Question:
I'm storing users total login hours which I achieve by first storing the login time during the login and then on logout I store the time_out. Then to find total login hours, I use the following code. It all looked fine during the morning hours but now in the afternoon, the total count and time becomes negative.
Here is my 'login.php' code which stores the first login details to hours table:
'''
date_default_timezone_set('America/New_York');
$chk = date("Y-m-d");
$result = mysql_query("SELECT * FROM hours WHERE member_id = '".$_SESSION['MEMBER_ID']."' AND member_name = '".$_SESSION['LOGIN_NAME']."' AND time_in LIKE '%".$chk."%'");
$dt = date("Y-m-d");
if(mysql_num_rows($result) == '0'){
mysql_query("INSERT INTO hours (member_id, member_name, team, time_in) VALUES ('".$_SESSION['MEMBER_ID']."', '".$_SESSION['LOGIN_NAME']."', '".$_SESSION['TEAM']."', '".$dt."')");
}
'''
now the logout.php so update time on logout
'''
$id = $_SESSION['MEMBER_ID'];
date_default_timezone_set('America/New_York');
$dt = date("Y-m-d h:i:s");
$max = mysql_query("SELECT MAX(hours_id) FROM hours WHERE member_id = '".$id."'");
$row = mysql_fetch_row($max);
$sql = "UPDATE hours SET time_out = '".$dt."' WHERE hours_id = '".$row[0]."'";
mysql_query($sql) or die(mysql_error());
'''
And here is how I check a users total login hours for the day or entire month:
'''
<?php
$query = "select member_id, member_name, team, time_in, time_out, sec_to_time(unix_timestamp(time_out) - unix_timestamp(time_in)) AS totalhours from hours where member_id='7'";
$result = mysql_query($query)or die(mysql_error());
$rowNo = 1; //Increment Row Number
$total_time="00:00:00";
while($row = mysql_fetch_assoc($result)){
$time = $row['totalhours'];
$secs = strtotime($time)-strtotime("00:00:00");
$total_time = date("H:i:s",strtotime($total_time)+$secs);
echo "<tr align='left'>";
echo"<td><font color='white'>" .$rowNo++."</font>.</td>";
echo"<td><font color='white'>" .$row['member_name']."</font>.</td>";
echo"<td><font color='white'>" .date('Y-M-d - h:i:s a ', strtotime($row['time_in']))."</font>.</td>";
echo"<td><font color='white'>" .date('Y-M-d - h:i:s a ', strtotime($row['time_out']))."</font>.</td>";
echo"<td><font color='white'>" .$time." Hrs</font>.</td>";
echo "</tr>";
}
?>
</table>
<?php echo '<p align="right"><font size="4" color="black">Sub Total:</font> '.$total_time.' Hrs </p>'; ?>
'''
What could be wrong here that after 12noon time is getting negative and all total login hours are displaying wrong?
Note: I'm not using 'PDO' because this is an offline project not online.
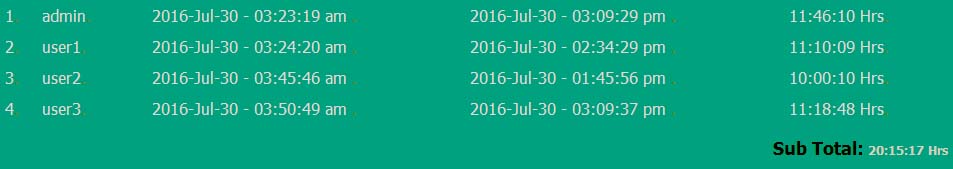
Answer: Because MySQL doesn't support passing a <URL>, you need to properly pass things in 24 hour format. In order to store it properly, for example 1pm, instead of 1am, you would need to store '13:00:00'.
Use:
'''
$dt = date("Y-m-d H:i:s");
'''
(Capitol H) for 24 hour format.
See example 4 of the <URL> documentation for PHP, where it mentions the MySQL format:
'''
<?php
// Assuming today is March 10th, 2001, 5:16:18 pm, and that we are in the
// Mountain Standard Time (MST) Time Zone
$today = date("F j, Y, g:i a"); // March 10, 2001, 5:16 pm
$today = date("m.d.y"); // 03.10.01
$today = date("j, n, Y"); // 10, 3, 2001
$today = date("Ymd"); // 20010310
$today = date('h-i-s, j-m-y, it is w Day'); // 05-16-18, 10-03-01, <PHONE> 6 Satpm01
$today = date('\i \i\s \h\e jS \d\y.'); // it is the 10th day.
$today = date("D M j G:i:s T Y"); // Sat Mar 10 17:16:18 MST 2001
$today = date('HⓂ️s \m \i\s\ \m\o
\h'); // 17:03:18 m is month
$today = date("H:i:s"); // 17:16:18
$today = date("Y-m-d H:i:s"); // 2001-03-10 17:16:18 (the MySQL DATETIME format)
?>
'''